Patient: sex F, age 34
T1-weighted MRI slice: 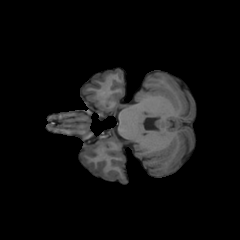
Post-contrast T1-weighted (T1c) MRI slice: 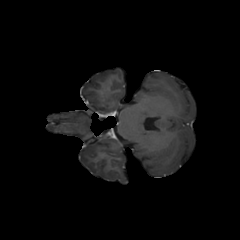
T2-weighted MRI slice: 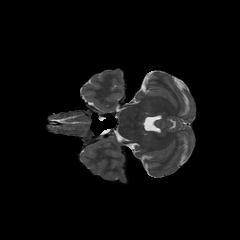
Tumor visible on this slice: no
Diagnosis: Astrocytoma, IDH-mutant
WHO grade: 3